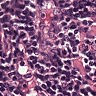
Metastatic tissue present: no